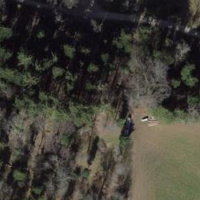
EUNIS habitat code: 44
Species observed at this site:
Allium ursinum
Euplagia quadripunctaria
Aruncus dioicus
Circaea lutetiana